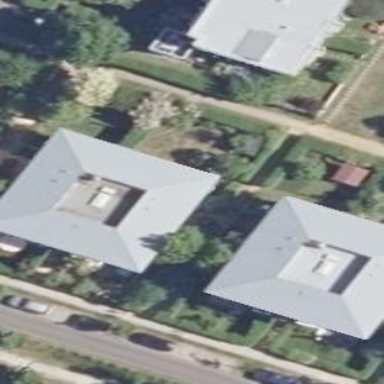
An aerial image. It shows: Unique quadruple saltbox-shaped roof outlines building with multiple apartments.